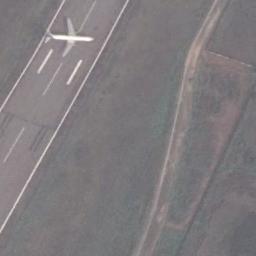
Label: airplane